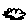
Label: cloud